Question: I have a question regarding if it is possible to hide inputs to a web-service method.
Lets say that the fourth parameter takes a password as input, and we want this input only to be used on the client side.
The function has 4 input parameters, and is there any way possible to still have all the input parameters to the function but make the fourth parameter invisible when accessing the .asmx file through the web-browser? This is to eliminate users trying to access the service and trying to input random data.

To place this in an example.
We have an iPhone application, when a user makes use of a function, some parameters are sent to the web-service along with the fourth parameter that should contain a key of some sort to validate that the user is on an actual iPhone using the application and not someone accessing the web-service trying to access data.
'''
public someVariable someFunction(someVar parameter1,someVar parameter2,someVar parameter3,someVar parameter4)
{
if (key.isMatch(parameter4))
{
The user is on an iPhone using the app : Proceeding.
}
else
The user is not on an iPhone, cancelling function.
}
'''
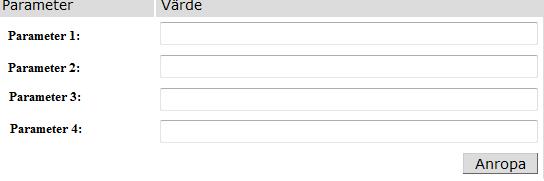
Answer: you can prevent calling your method from webbrowser,by extending SoapExtension and getting extra information as soapheader ,that just can be send by enduser app
have a look to this <URL>